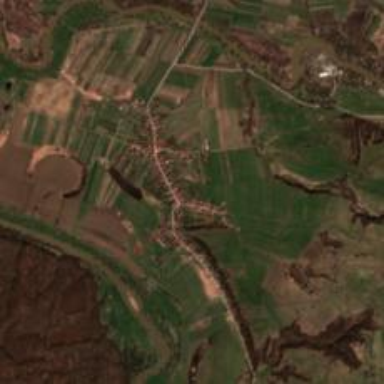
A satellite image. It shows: Village area.